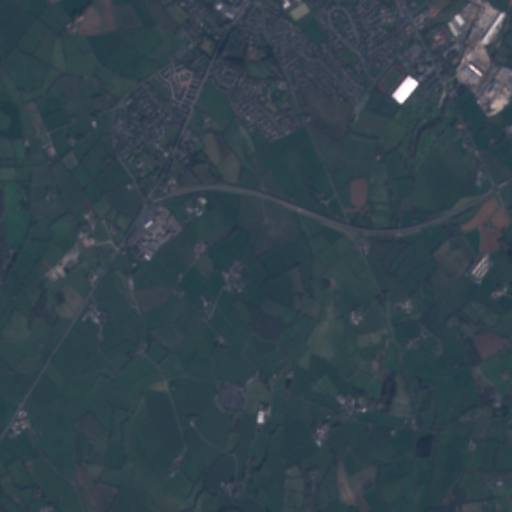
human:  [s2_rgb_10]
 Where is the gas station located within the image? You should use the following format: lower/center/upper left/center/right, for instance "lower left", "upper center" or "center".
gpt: The gas station is located in the upper right of the image.
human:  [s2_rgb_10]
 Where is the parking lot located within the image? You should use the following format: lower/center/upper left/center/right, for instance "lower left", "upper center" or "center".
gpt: The parking lot is located in the upper right of the image.
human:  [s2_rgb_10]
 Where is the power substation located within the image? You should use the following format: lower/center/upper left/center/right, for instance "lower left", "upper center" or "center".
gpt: The power substation is located in the lower center of the image.
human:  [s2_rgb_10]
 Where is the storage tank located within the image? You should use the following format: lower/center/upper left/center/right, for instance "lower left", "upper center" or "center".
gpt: The storage tank is located in the center of the image.
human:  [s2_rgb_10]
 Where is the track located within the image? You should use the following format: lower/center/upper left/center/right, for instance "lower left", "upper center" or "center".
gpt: The track is located in the upper right of the image.
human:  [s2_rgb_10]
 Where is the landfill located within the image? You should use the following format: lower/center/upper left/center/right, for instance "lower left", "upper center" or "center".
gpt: There is no landfill in the image.